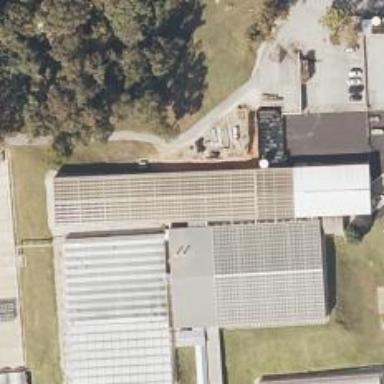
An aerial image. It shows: Greenhouse.